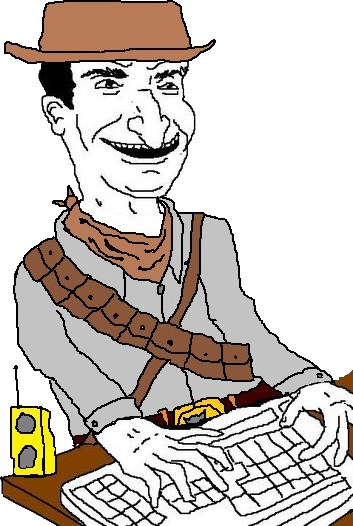
Label: 5_Bruce